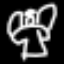
Label: angel